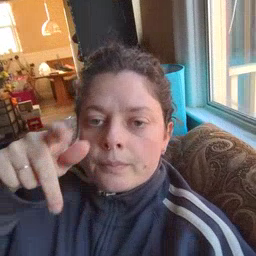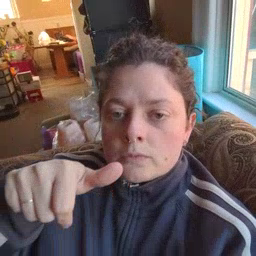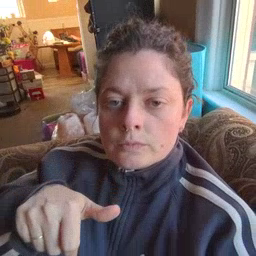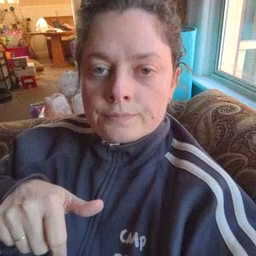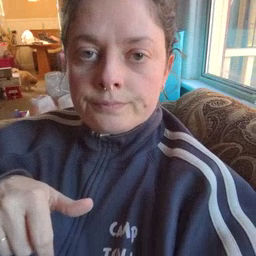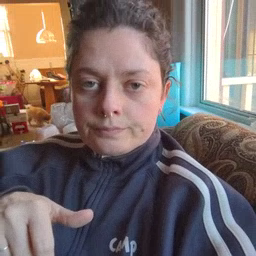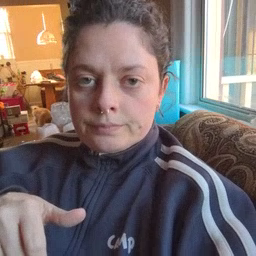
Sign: puzzle